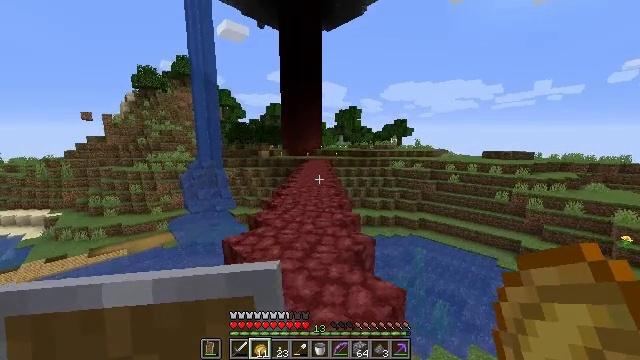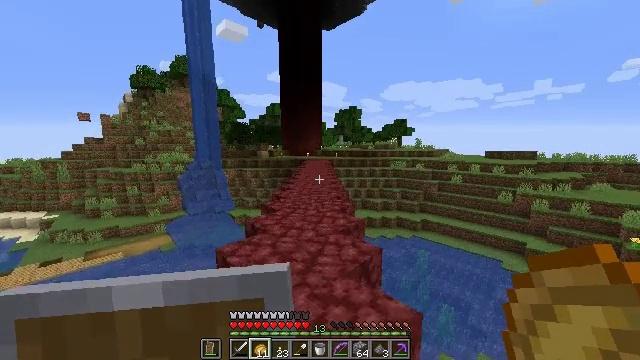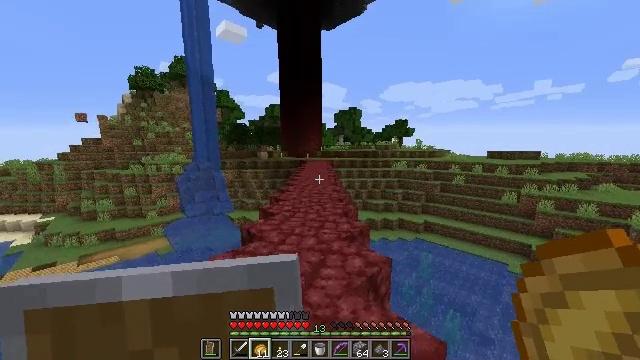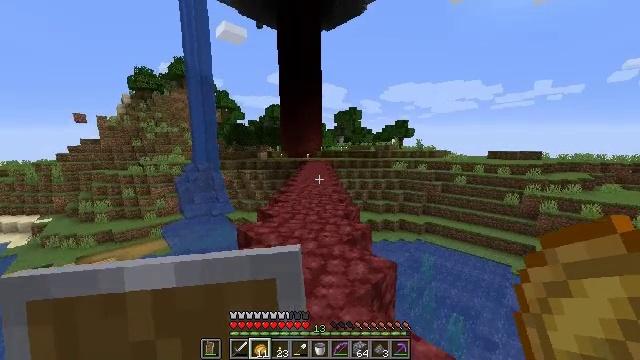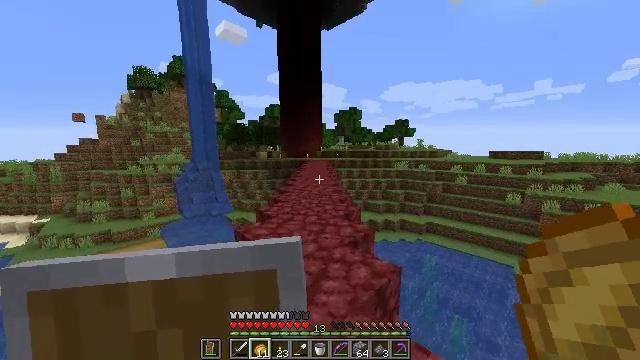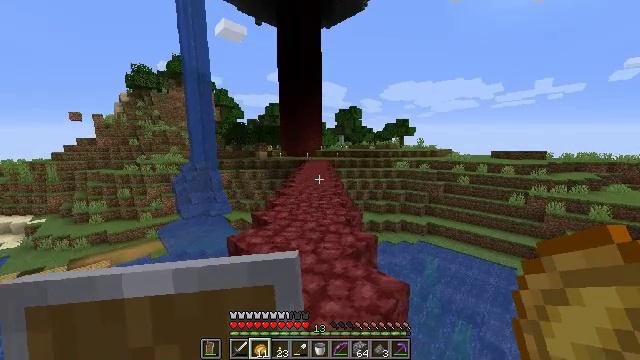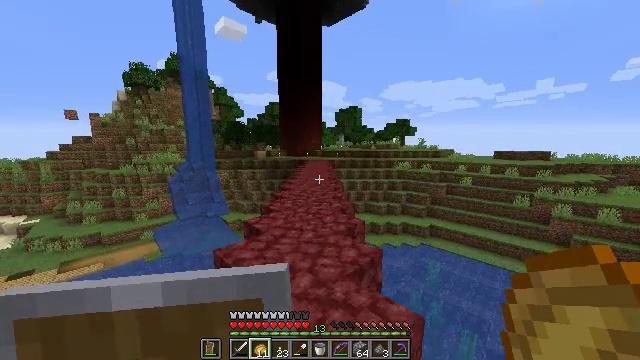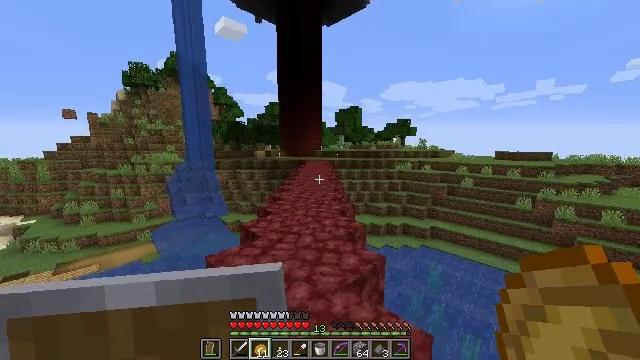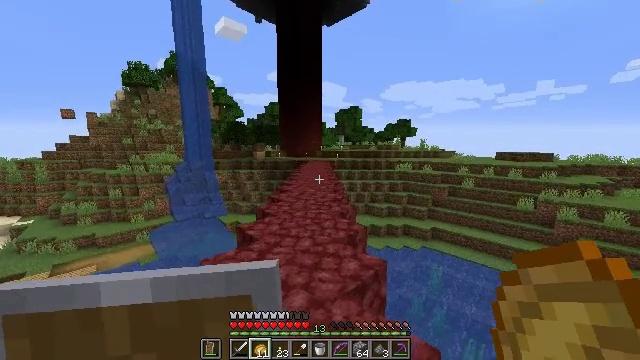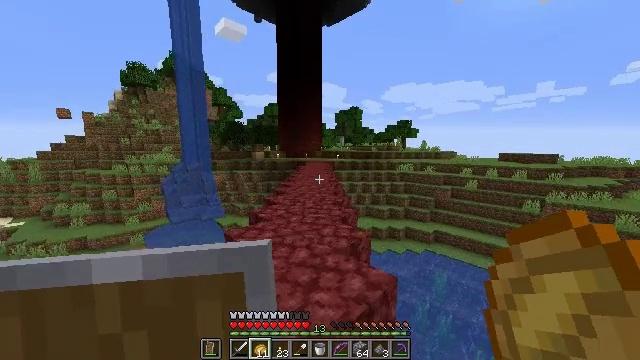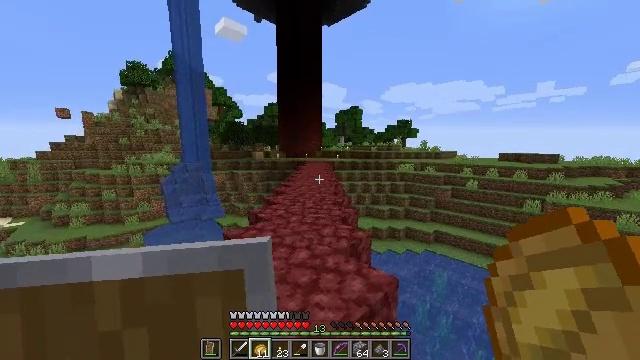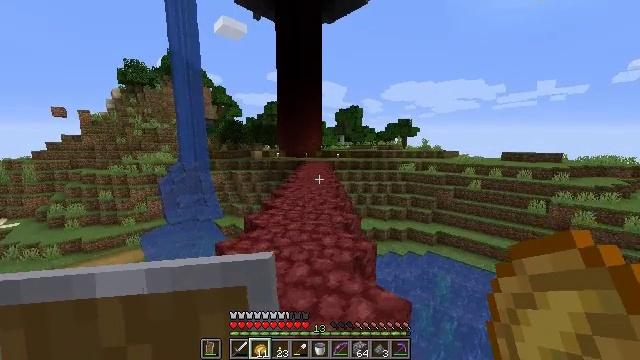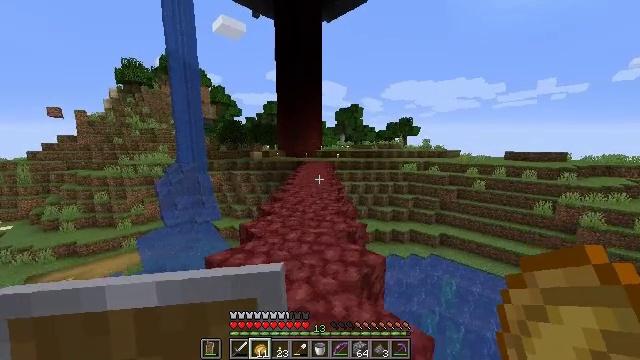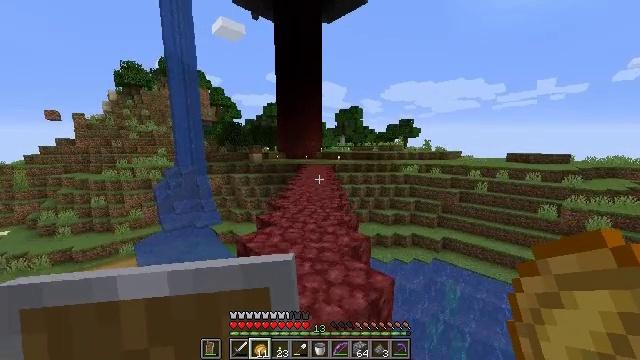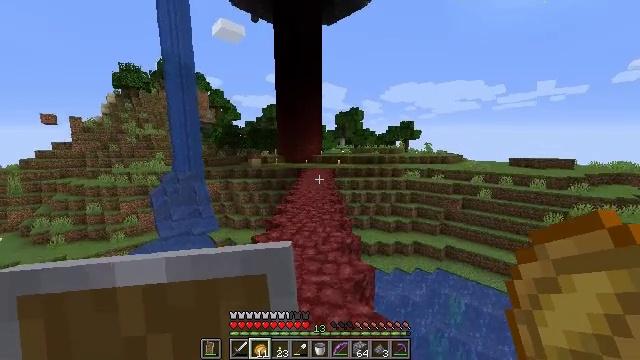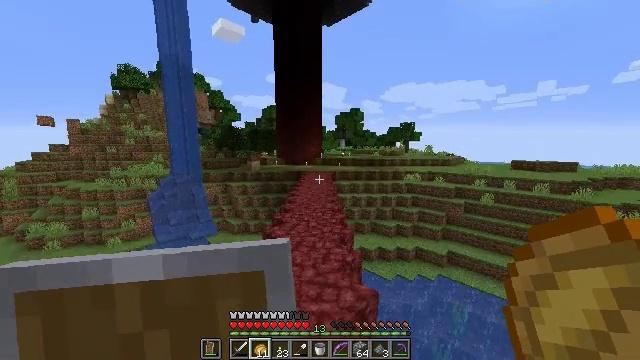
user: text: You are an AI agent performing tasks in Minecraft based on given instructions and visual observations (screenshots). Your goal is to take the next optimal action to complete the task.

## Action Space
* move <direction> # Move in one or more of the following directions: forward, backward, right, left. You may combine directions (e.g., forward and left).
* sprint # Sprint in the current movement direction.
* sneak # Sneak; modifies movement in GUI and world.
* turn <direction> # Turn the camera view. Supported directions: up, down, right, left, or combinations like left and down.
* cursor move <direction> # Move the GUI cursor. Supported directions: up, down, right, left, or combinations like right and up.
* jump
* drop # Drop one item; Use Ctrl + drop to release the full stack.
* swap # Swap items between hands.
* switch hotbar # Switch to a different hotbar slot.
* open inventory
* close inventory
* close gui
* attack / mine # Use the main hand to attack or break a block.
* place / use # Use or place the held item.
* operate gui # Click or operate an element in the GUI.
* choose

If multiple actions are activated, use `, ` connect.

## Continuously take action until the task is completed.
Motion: motion action
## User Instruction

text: Craft a bow using sticks and string.
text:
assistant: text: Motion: move forward
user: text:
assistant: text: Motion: move forward
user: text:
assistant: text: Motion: move forward
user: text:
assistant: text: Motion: move forward
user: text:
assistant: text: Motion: move forward
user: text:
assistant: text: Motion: move forward
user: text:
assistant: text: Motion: move forward
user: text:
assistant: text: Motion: move forward
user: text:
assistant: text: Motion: move forward
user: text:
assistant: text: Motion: move forward
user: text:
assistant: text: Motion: move forward
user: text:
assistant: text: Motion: move forward
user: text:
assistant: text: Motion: move forward, jump
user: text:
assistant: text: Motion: move forward, jump
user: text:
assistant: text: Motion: move forward, jump
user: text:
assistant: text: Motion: move forward, jump
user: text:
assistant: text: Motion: move forward, jump
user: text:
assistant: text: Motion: move forward, jump
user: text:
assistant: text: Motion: move forward, jump
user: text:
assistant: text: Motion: move forward, jump
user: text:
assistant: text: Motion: move forward, jump
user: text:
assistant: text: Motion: move forward, jump
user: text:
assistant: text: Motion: move forward, jump
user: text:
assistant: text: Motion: move forward, jump
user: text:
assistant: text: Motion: move forward, jump
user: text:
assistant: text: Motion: move forward, jump
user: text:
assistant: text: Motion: move forward, jump
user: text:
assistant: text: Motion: move forward, jump
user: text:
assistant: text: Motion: move forward, jump
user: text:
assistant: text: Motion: move forward, jump